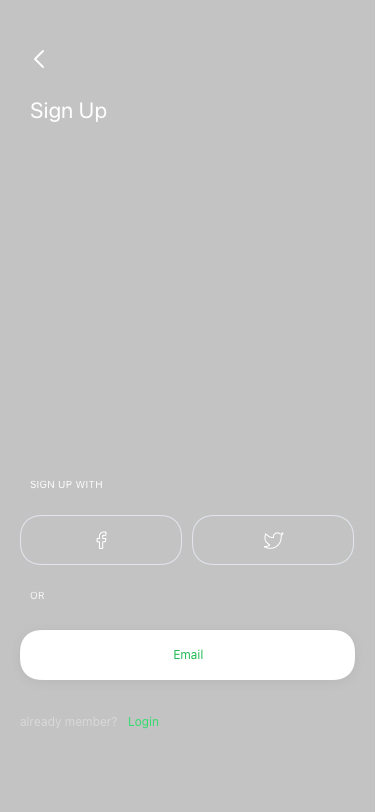
Text in this UI design:
already member?
Login
OR
SIGN UP WITH
Sign Up